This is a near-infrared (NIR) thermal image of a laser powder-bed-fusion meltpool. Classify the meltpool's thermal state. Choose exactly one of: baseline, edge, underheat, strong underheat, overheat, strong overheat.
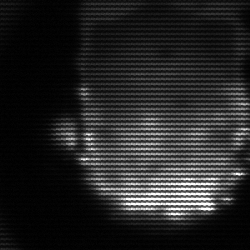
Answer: baseline